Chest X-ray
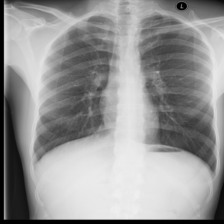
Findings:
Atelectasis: negative
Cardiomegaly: negative
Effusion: negative
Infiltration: negative
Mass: negative
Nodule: negative
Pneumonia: negative
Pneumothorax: negative
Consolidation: negative
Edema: negative
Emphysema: negative
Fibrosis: negative
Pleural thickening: negative
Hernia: negative